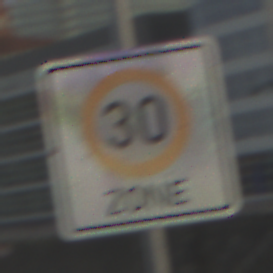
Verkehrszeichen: BeginnZone30
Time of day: SunriseSunset
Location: Outdoor (Urban)
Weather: PartlyCloudy
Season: NotSpecified
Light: Natural